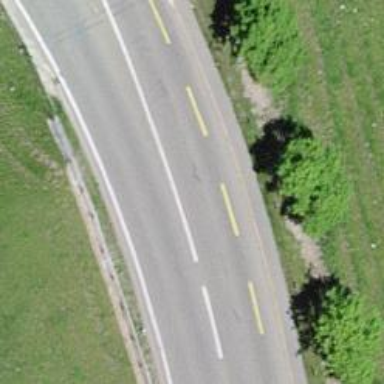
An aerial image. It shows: Secondary road with lane designated for cycling on the left side. The road surface is asphalt.